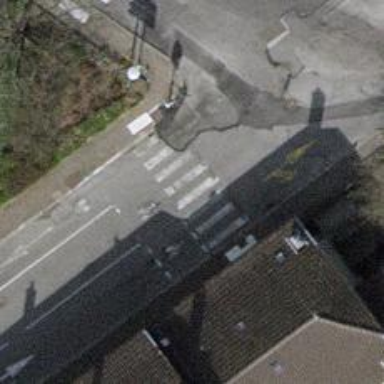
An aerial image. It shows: Crossing with zebra markings controlled by traffic signals.